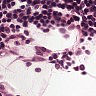
Metastatic tissue present: no